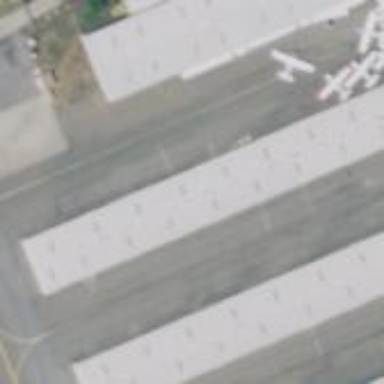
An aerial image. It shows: Hangar located at airport.